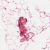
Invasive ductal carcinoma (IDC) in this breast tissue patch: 0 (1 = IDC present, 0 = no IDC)